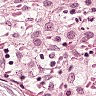
Metastatic tissue present: no